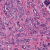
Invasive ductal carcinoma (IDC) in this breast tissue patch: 1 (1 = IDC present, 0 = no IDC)